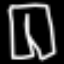
Label: pants